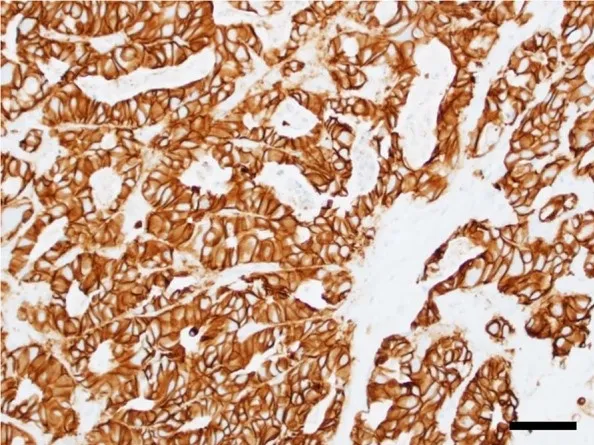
Tumor with intense HER2/Neu 3+ positivity on immunohistochemistry (scale 50 mum).
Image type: pathology (immunostaining)